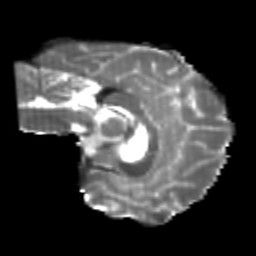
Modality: T2w
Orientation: sagittal
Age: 21
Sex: male
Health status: healthy
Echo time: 0.074 s